Question: I've used params in a URL for the index page successfully. But, I'm not getting the same success with the show page.
This is what I'm trying to use:
'''
def show
@workorder = Workorder.find(params[:id])
@workorder = Workorders.where("wonum = #{params[:wonum]}") if params[:wonum].present?
'''
Then I'm trying those URLs:
'''
http://localhost:3000/workorders/?wonum='14-21291'
http://localhost:3000/workorder?wonum='14-21291'
'''
Thanks for the help!
UPDATE 1
Rake Routes:

UPDATE2
What I would really like is this url to work:
'''
http://localhost:3000/workorder?wonum='14-21263'
'''
Could I add a route to the workorder show function?
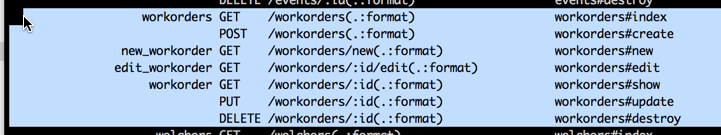
Answer: You are almost there, you just need some minor changes and you'll get what you need.
It's important to understand that rails expects route ids to corrospond to database ids like the following:
'''
http://localhost:3000/workorder/32'
'''
This will save 32 in 'params[:id]'
This is the default behavior and you will see this in all the rails beginner examples.
You will run into problems because you are trying to find Work orders by a different field, not id. So you need to change the code in your workorders controller.
Try this:
'''
def show
@workorder = Workorders.where(:wonum, params[:wonum]).first if params[:wonum].present?
@workorder = Workorder.find(params[:id]) if @workorder.nil?
'''
The major differences are how I call the where method (this way where add security for you) and trying to find a workorder from the :wonum parameter before trying to find it using the id. I suspect in your attempt, you were getting a record not found, or routing exception because you didn't pass in an id at all in your example url.
With an id:
'http://localhost:3000/workorder?333wonum='14-21263''
I suggest looking at the sql generated in your rails server window to see what is going on.
You should look at this gem for a cleaner, off the shelf solution to what you're trying to do -> <URL>